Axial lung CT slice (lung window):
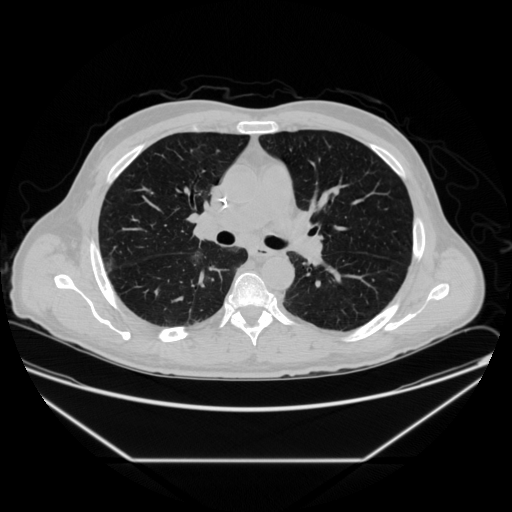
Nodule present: no